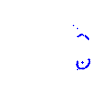
Particle: proton